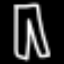
Label: pants